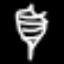
Label: leaf